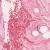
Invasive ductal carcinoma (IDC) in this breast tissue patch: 0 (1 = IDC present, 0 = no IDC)